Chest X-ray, PA view. Patient: 34 years old, sex M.
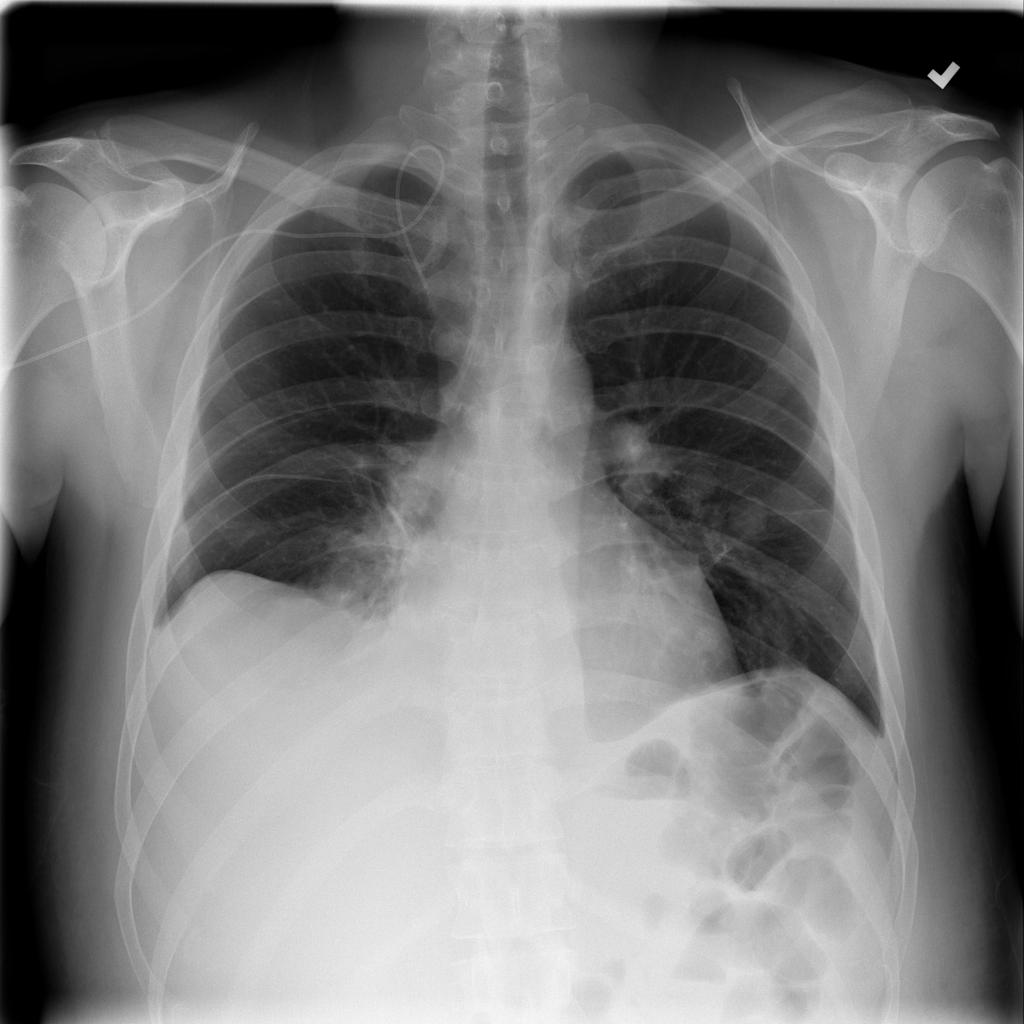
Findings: Atelectasis, Consolidation, Effusion, Mass